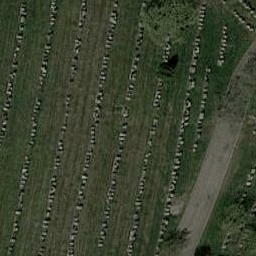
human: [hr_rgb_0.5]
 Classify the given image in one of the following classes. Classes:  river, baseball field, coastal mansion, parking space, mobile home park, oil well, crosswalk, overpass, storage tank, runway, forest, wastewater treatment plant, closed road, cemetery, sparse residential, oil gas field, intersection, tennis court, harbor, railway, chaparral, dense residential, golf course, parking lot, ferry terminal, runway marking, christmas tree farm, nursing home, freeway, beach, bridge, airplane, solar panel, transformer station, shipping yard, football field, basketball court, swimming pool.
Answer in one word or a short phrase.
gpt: cemetery